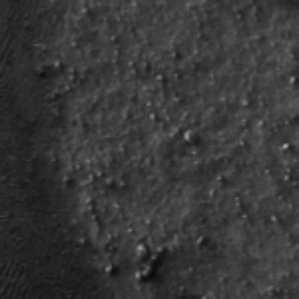
Label: frost